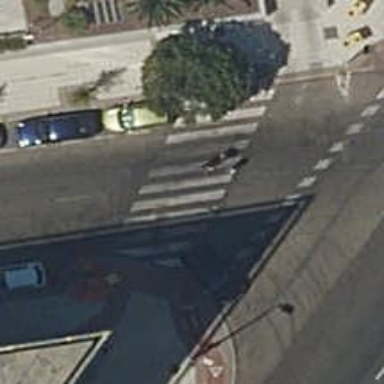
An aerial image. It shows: Uncontrolled zebra crossing on footway.